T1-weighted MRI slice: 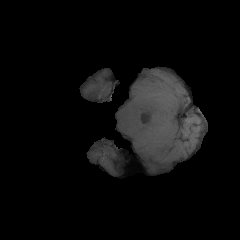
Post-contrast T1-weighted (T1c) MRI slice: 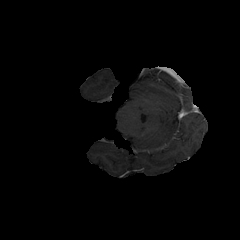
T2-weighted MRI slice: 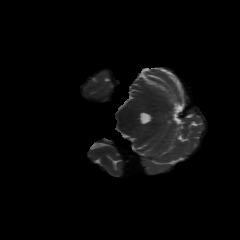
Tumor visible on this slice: no